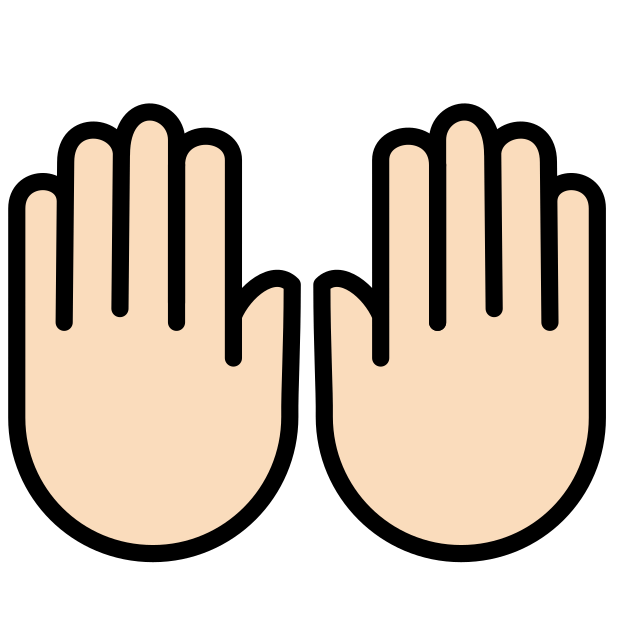
raising hands: light skin tone